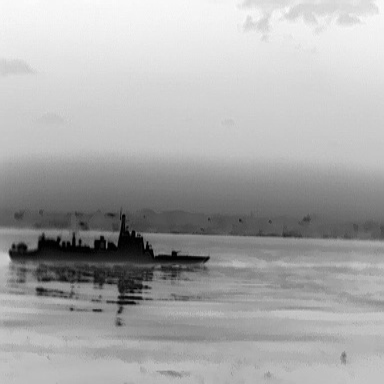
There is a warship in the infrared image.